Question: i have a string that contains 'HTML' contents (text and images), i'm using the <URL> to translate the '' html tags to be displayed
correctly in a TextView, each image in its original place in the paragraph.
Everything works fine except that i get a blank extra space at the end of the TextView after the images get rendered.
The more the images the more the extra space.

And there's a lot of blank space under what i'm showing here in the picture.
Here's a <URL> to see the HTML string if that helps, the string that i'm using is "description".
And here's the 'string':
'''
desc = (TextView) getActivity().findViewById(R.id.single_article_desc);
String ar_desc = json.getString("description");
Spanned spanned = Html.fromHtml(ar_desc,new UILImageGetter(desc, getActivity()), null);
desc.setText(spanned);
'''
And here's the 'UILImageGetter.java' that i'm using:
'''
import android.content.Context;
import android.content.res.Resources;
import android.graphics.Bitmap;
import android.graphics.Canvas;
import android.graphics.drawable.BitmapDrawable;
import android.graphics.drawable.Drawable;
import android.text.Html;
import android.view.View;
import android.widget.TextView;
import com.nostra13.universalimageloader.core.ImageLoader;
import com.nostra13.universalimageloader.core.listener.SimpleImageLoadingListener;
public class UILImageGetter implements Html.ImageGetter {
Context c;
TextView container;
UrlImageDownloader urlDrawable;
public UILImageGetter(View textView, Context context) {
this.c = context;
this.container = (TextView) textView;
}
@Override
public Drawable getDrawable(String source) {
urlDrawable = new UrlImageDownloader(c.getResources(), source);
urlDrawable.drawable = c.getResources().getDrawable(R.drawable.no_image);
ImageLoader.getInstance().loadImage(source, new SimpleListener(urlDrawable));
return urlDrawable;
}
private class SimpleListener extends SimpleImageLoadingListener {
UrlImageDownloader urlImageDownloader;
public SimpleListener(UrlImageDownloader downloader) {
super();
urlImageDownloader = downloader;
}
@Override
public void onLoadingComplete(String imageUri, View view, Bitmap loadedImage) {
int width = loadedImage.getWidth();
int height = loadedImage.getHeight();
int newWidth = width;
int newHeight = height;
if (width > container.getWidth()) {
newWidth = container.getWidth();
newHeight = (newWidth * height) / width;
}
if (view != null) {
view.getLayoutParams().width = newWidth;
view.getLayoutParams().height = newHeight;
}
Drawable result = new BitmapDrawable(c.getResources(), loadedImage);
result.setBounds(0, 0, newWidth, newHeight);
urlImageDownloader.setBounds(1, 1, newWidth, newHeight);
urlImageDownloader.drawable = result;
Log.e("new height", String.valueOf(container.getHeight() + result.getIntrinsicHeight()));// Log the new height to Logcat
container.setHeight((container.getHeight() + result.getIntrinsicHeight()));
container.invalidate();
}
}
private class UrlImageDownloader extends BitmapDrawable {
public Drawable drawable;
public UrlImageDownloader(Resources res, String filepath) {
super(res, filepath);
drawable = new BitmapDrawable(res, filepath);
}
@Override
public void draw(Canvas canvas) {
if (drawable != null) {
drawable.draw(canvas);
}
}
}
}
'''
And here's the error logs for the new height from the Logcat:
'''
02-25 17:11:28.203 2563-2563/com.example.navigationdrawer E/new height: 2363
02-25 17:11:28.631 2563-2563/com.example.navigationdrawer E/new height: 3038
02-25 17:11:28.719 2563-2563/com.example.navigationdrawer E/new height: 3713
02-25 17:11:32.620 2563-2563/com.example.navigationdrawer E/new height: 4388
02-25 17:11:32.820 2563-2563/com.example.navigationdrawer E/new height: 5063
02-25 17:11:34.024 2563-2563/com.example.navigationdrawer E/new height: 5738
'''
Anyone can Help ?
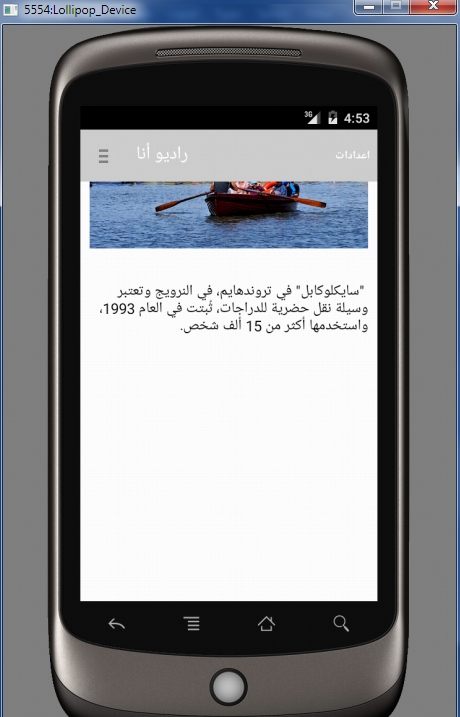
Answer: I got it done by replacing
'''
container.setHeight((container.getHeight() + result.getIntrinsicHeight()));
'''
With
'''
container.setHeight((container.getHeight() + newHeight));
'''
Thanks @Evripidis Drakos